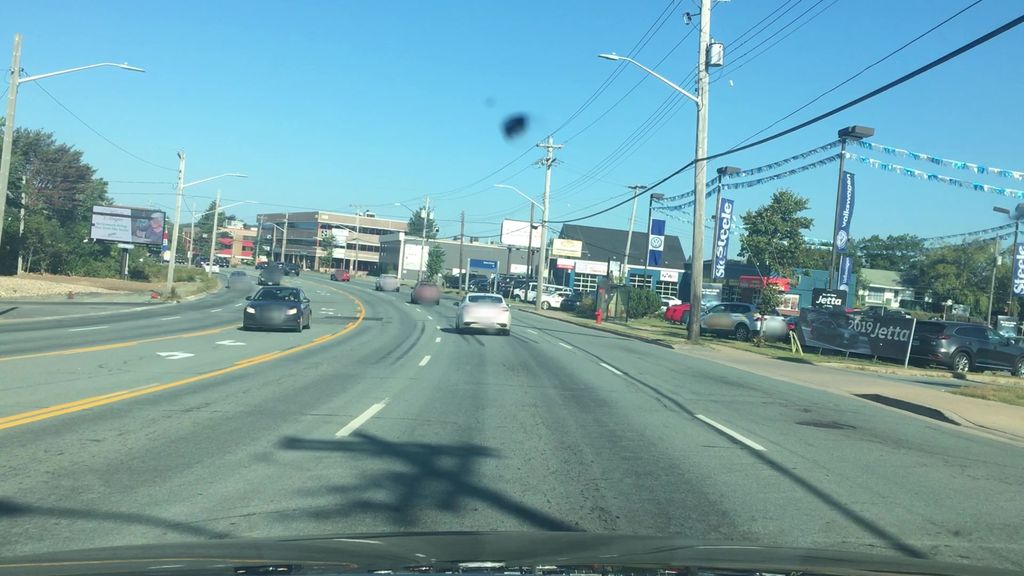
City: halifax